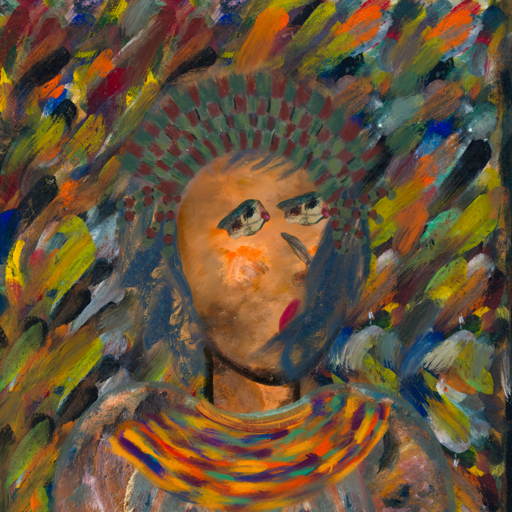
Background: An_Impression, Head And Neck Side: Gypsy_Queen, Face Side: Pipe, Bust: Boggyland, Hair Side: In_The_Sun, Head Accessory: After_Raid_Crown, Second Necklace: An_Impression_2, Necklace: Mother_And_Son_Son, Baby: Blank